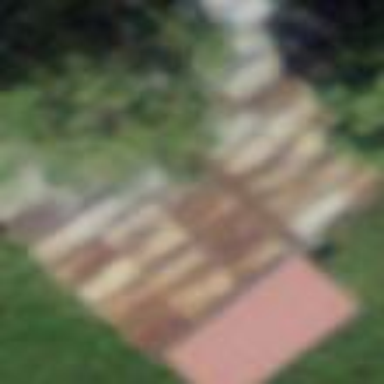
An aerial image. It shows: Rural barn.